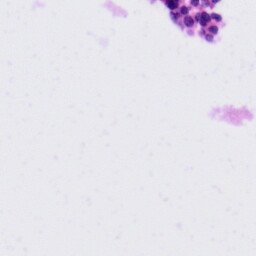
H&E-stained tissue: Tonsil